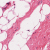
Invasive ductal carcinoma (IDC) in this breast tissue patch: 0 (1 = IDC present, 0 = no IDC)